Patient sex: M
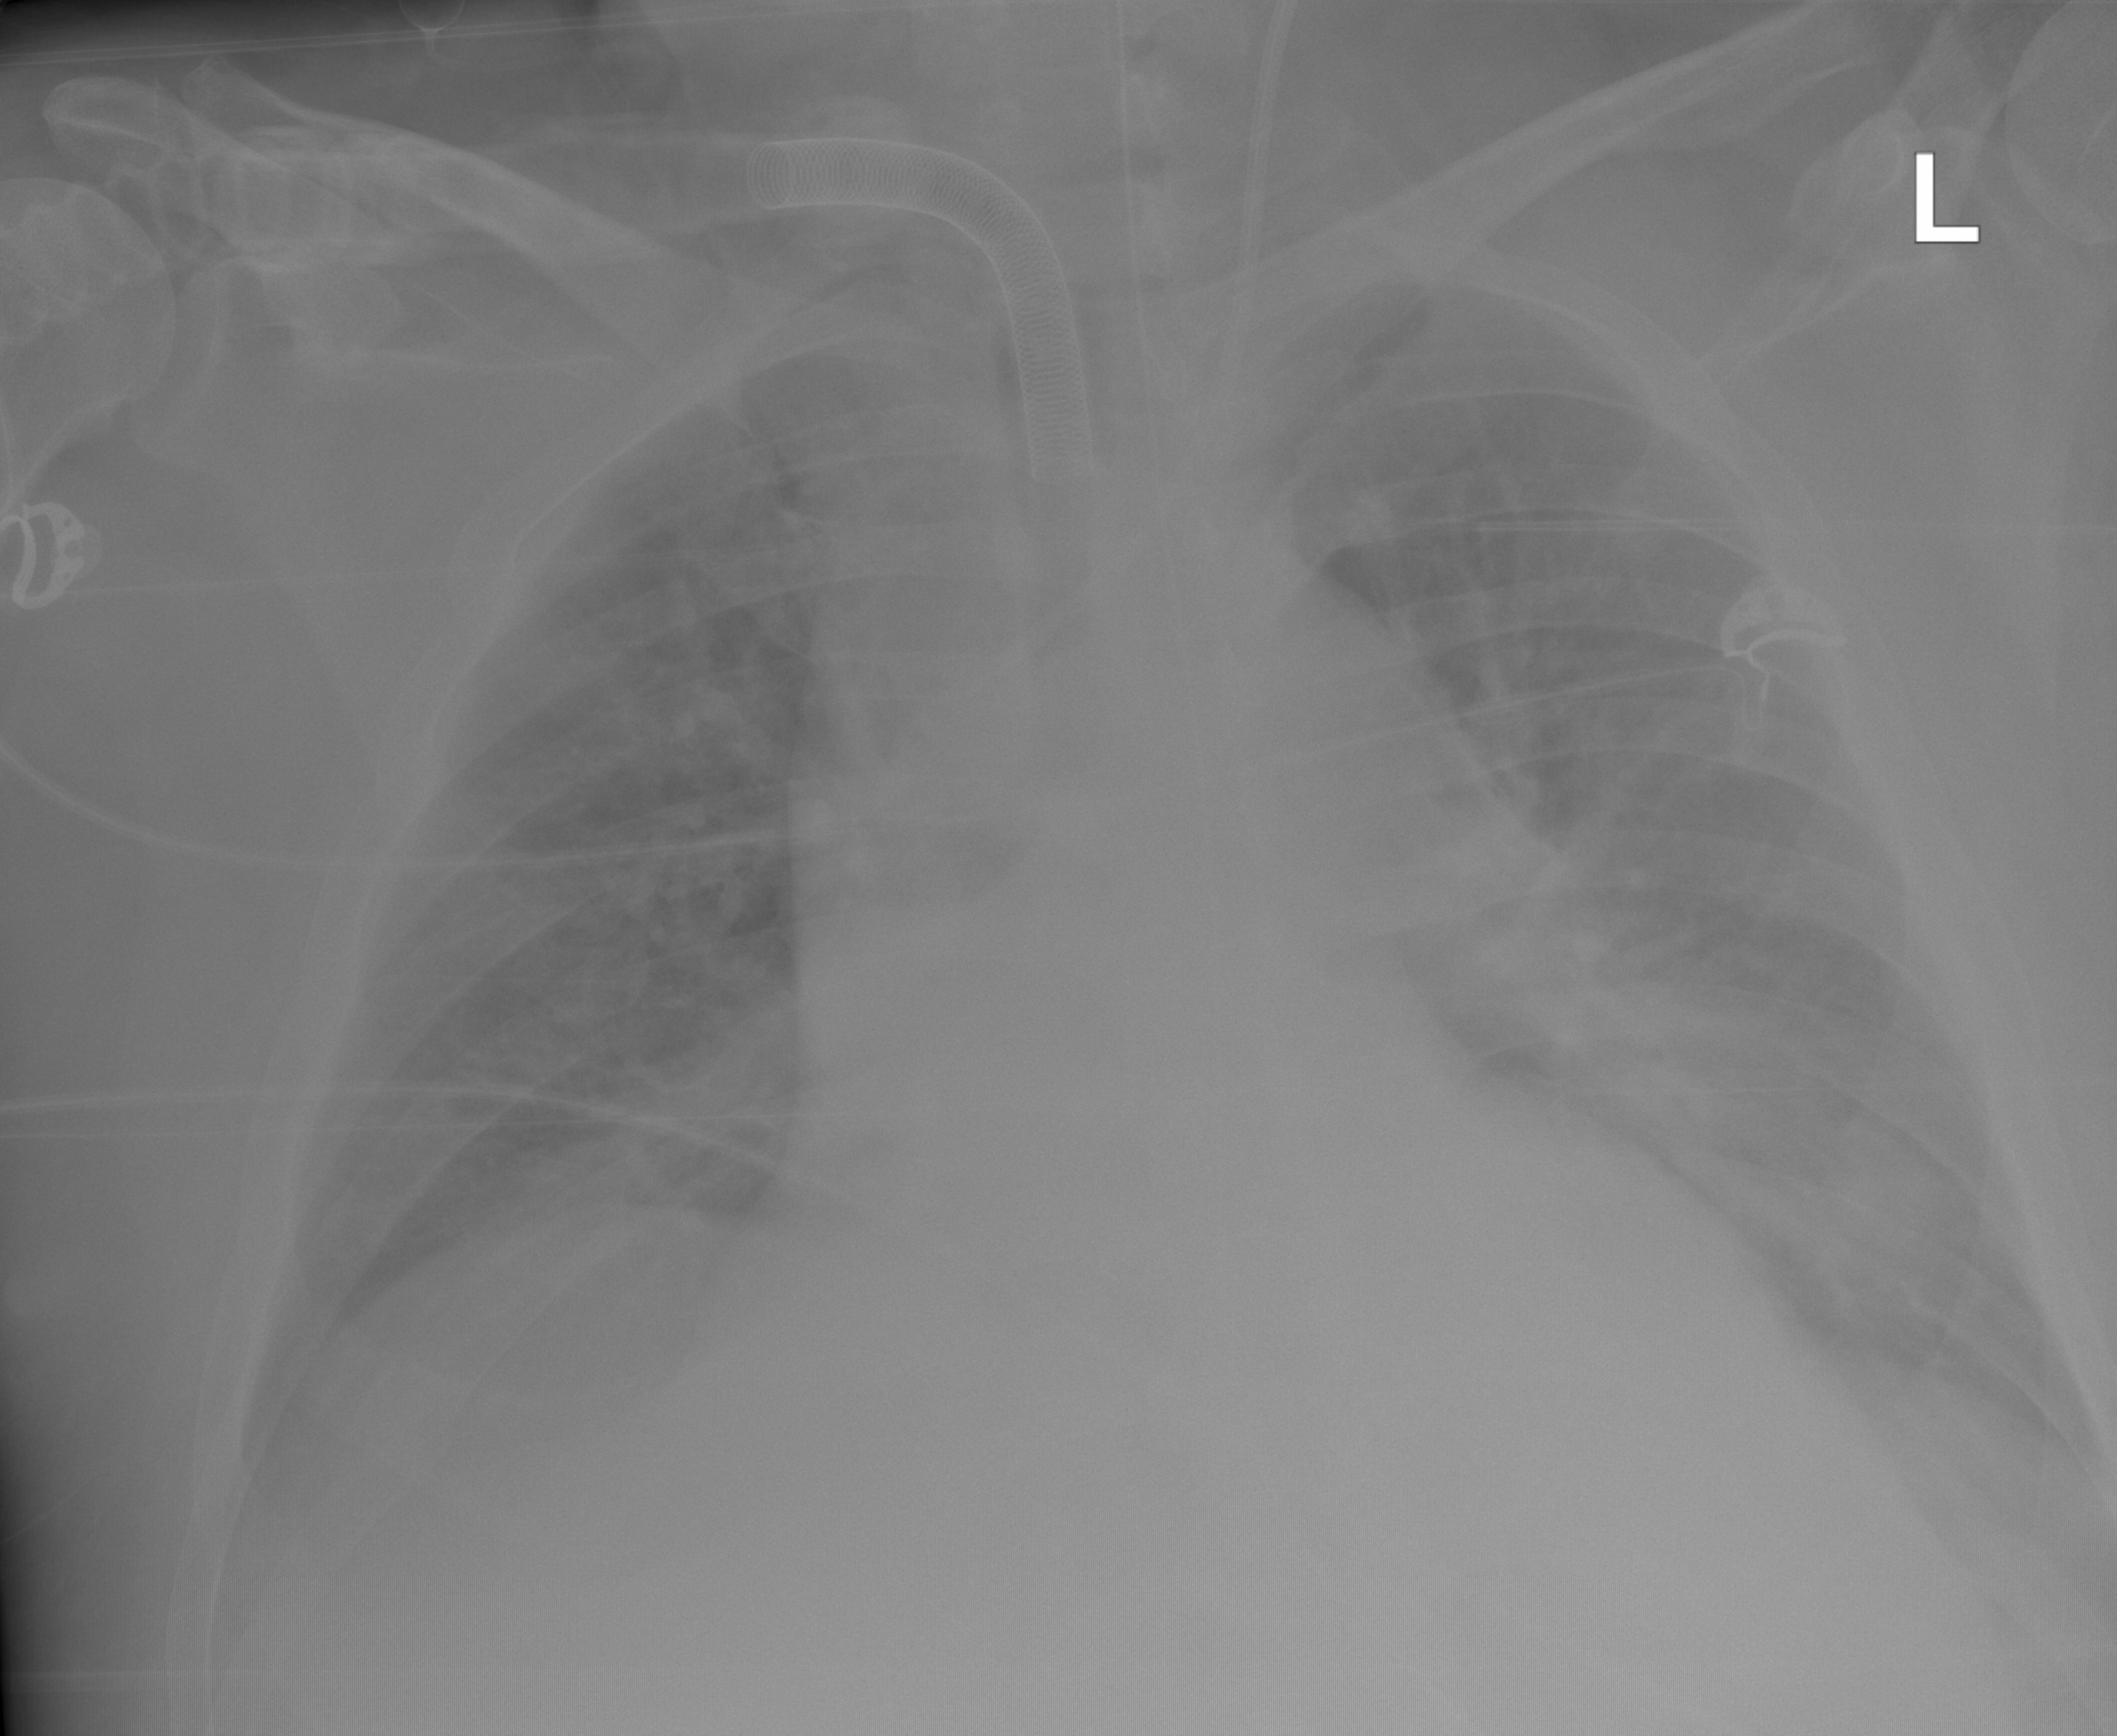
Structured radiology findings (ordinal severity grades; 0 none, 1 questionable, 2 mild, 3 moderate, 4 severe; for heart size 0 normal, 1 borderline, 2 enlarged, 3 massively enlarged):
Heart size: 2
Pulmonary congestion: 2
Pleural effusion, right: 0
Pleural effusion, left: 1
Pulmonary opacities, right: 1
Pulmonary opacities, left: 2
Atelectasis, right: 0
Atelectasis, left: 2